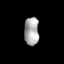
Tissue: skin
Cell type: Epithelial cells
Senescence score: 0.203
Nuclear area (px): 406
Mean DAPI intensity: 169.012